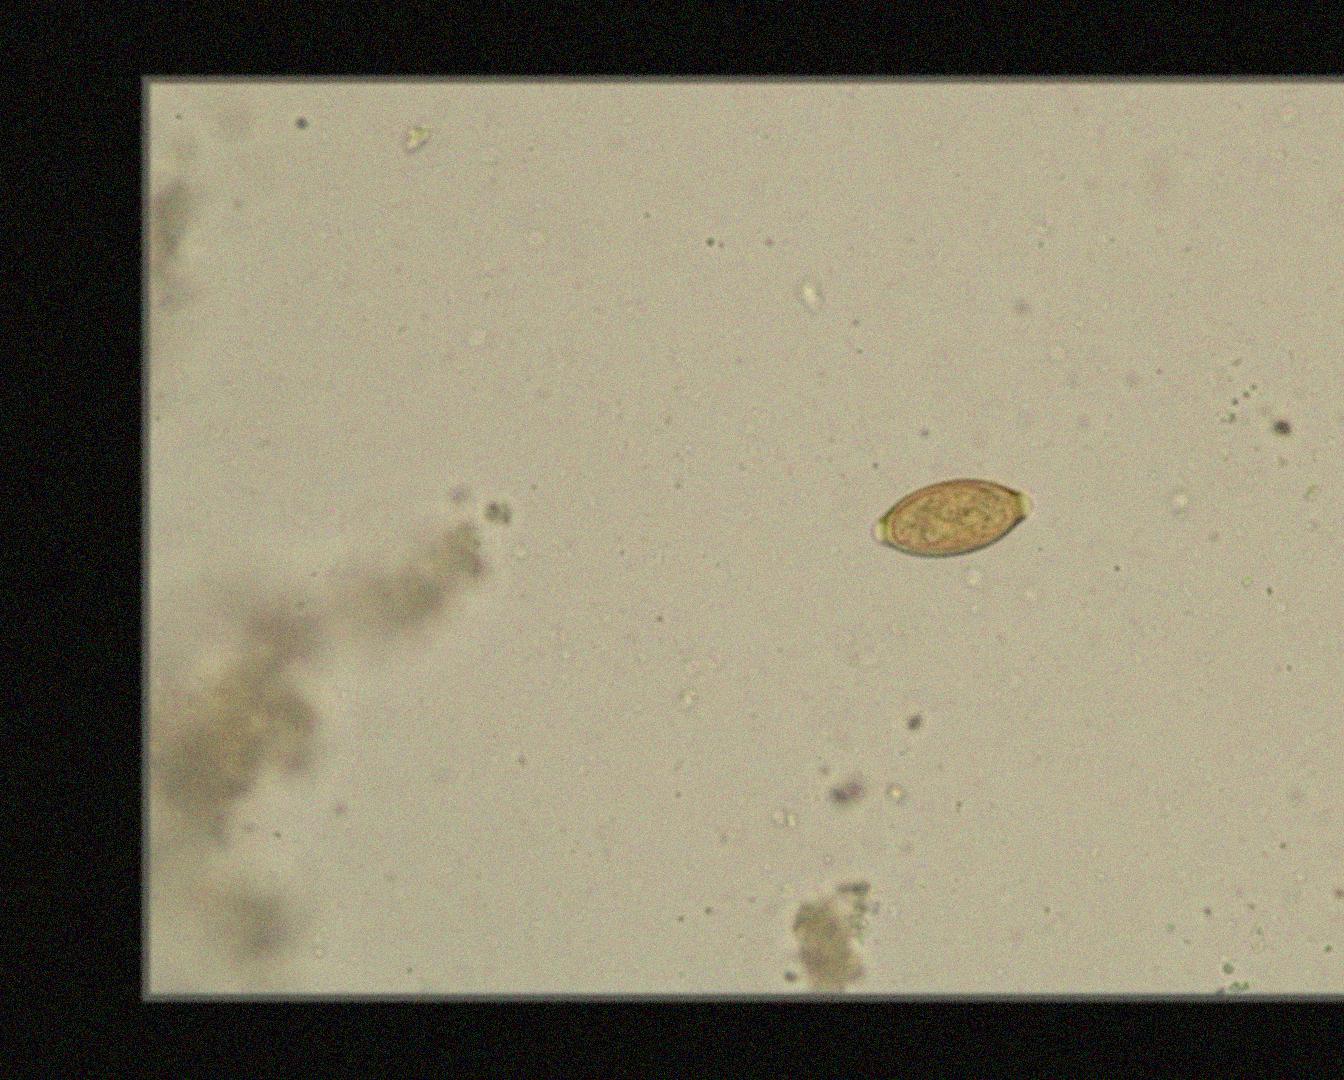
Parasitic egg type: Trichuris trichiura